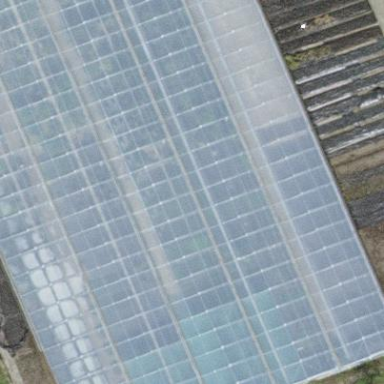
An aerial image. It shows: Greenhouse.